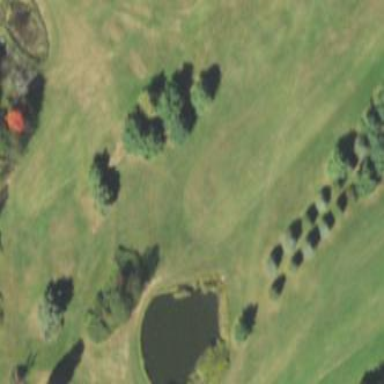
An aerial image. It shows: Golf fairway surrounded by grass.